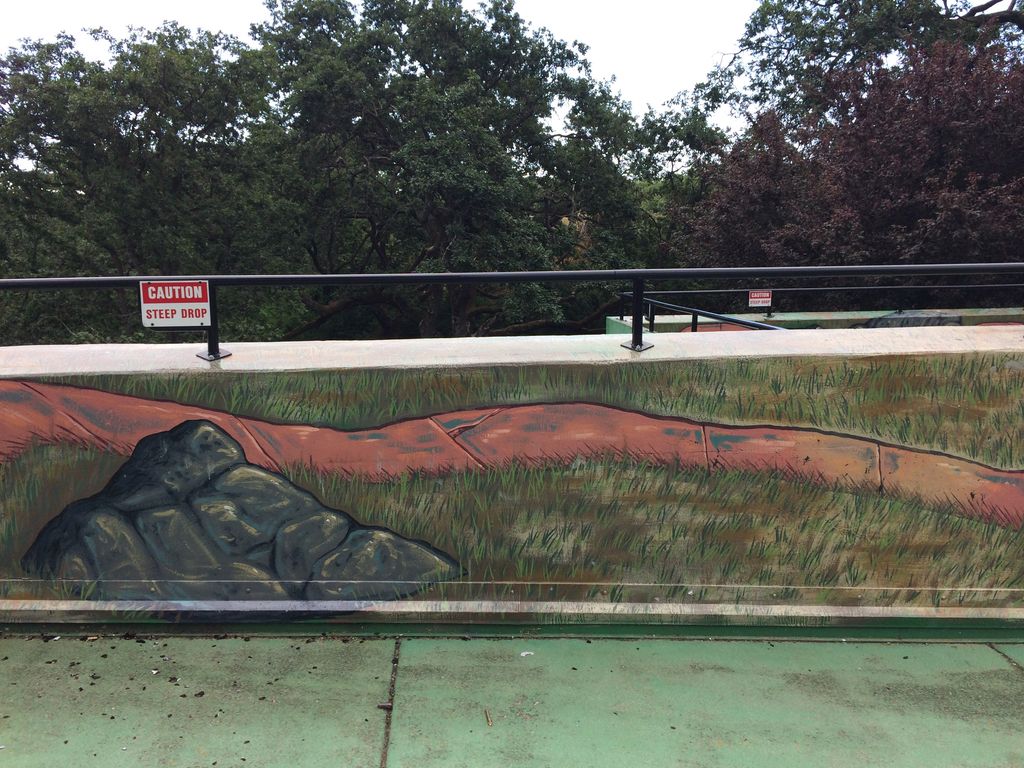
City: victoria